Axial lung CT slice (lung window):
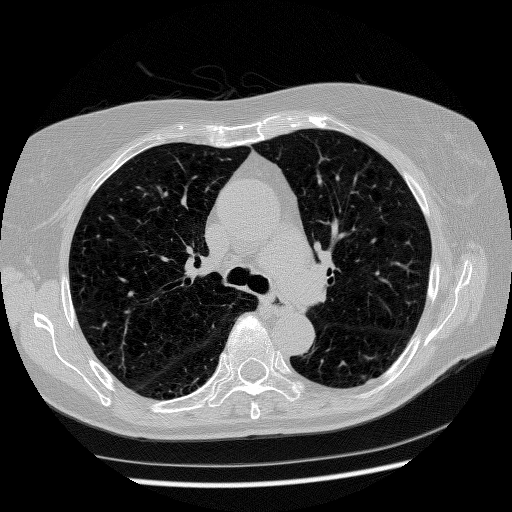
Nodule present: no